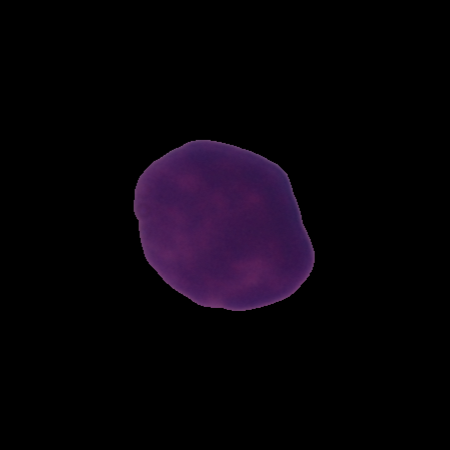
Label: healthy